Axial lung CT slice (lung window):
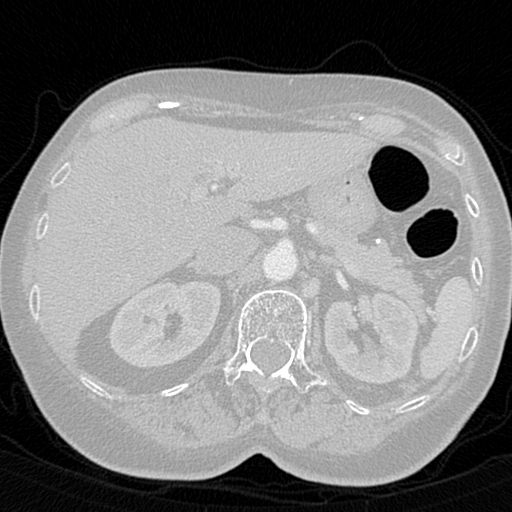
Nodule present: no